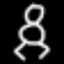
Label: frog